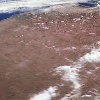
Label: land